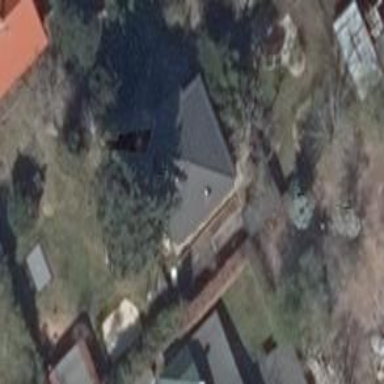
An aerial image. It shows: Detached building with pyramidal roof shape.